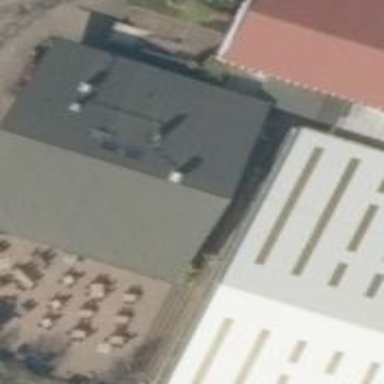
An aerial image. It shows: Restaurant located near sports center.